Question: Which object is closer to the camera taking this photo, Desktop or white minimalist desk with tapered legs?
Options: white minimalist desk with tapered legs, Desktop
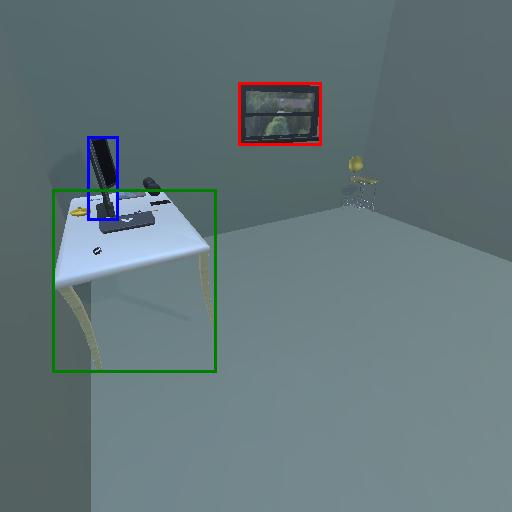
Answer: white minimalist desk with tapered legs